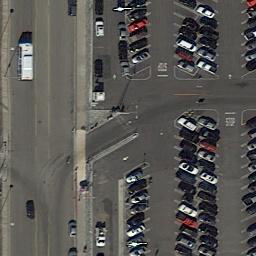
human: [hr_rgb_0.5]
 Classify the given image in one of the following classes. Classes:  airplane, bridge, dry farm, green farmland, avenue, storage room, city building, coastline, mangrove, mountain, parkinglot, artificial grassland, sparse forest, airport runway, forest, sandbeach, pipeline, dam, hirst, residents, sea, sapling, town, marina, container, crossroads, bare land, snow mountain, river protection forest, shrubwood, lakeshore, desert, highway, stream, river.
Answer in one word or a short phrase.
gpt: parkinglot